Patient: sex F, age 35
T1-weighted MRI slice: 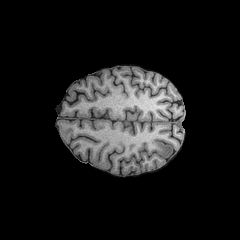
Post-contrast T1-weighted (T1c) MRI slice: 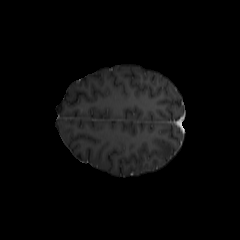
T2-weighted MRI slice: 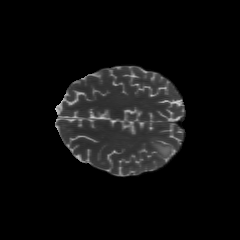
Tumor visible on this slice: yes
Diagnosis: Astrocytoma, IDH-mutant
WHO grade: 2